Question: For pushing a view controller I'm using following code. On tap of 'UITableViewCell' need to push 'DetailViewController'
'''
- (void)tableView:(UITableView *)tableView didSelectRowAtIndexPath:(NSIndexPath *)indexPath
{
if (indexPath.row)
{
NSDate *object = self.objects[indexPath.row];
DetailViewController *controller = [DetailViewController new];
[self.navigationController pushViewController:controller animated:YES];
}
}
'''
Now problem is I get a jerk while animating. Refer to screenshot

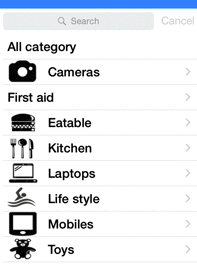
Answer: its because of transparency. just set a background color for your viewcontroller. thats all.